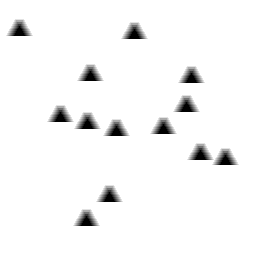
Squares: 0
Triangles: 13
Stars: 0
Total shapes: 13